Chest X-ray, AP view. Patient: 54 years old, sex F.
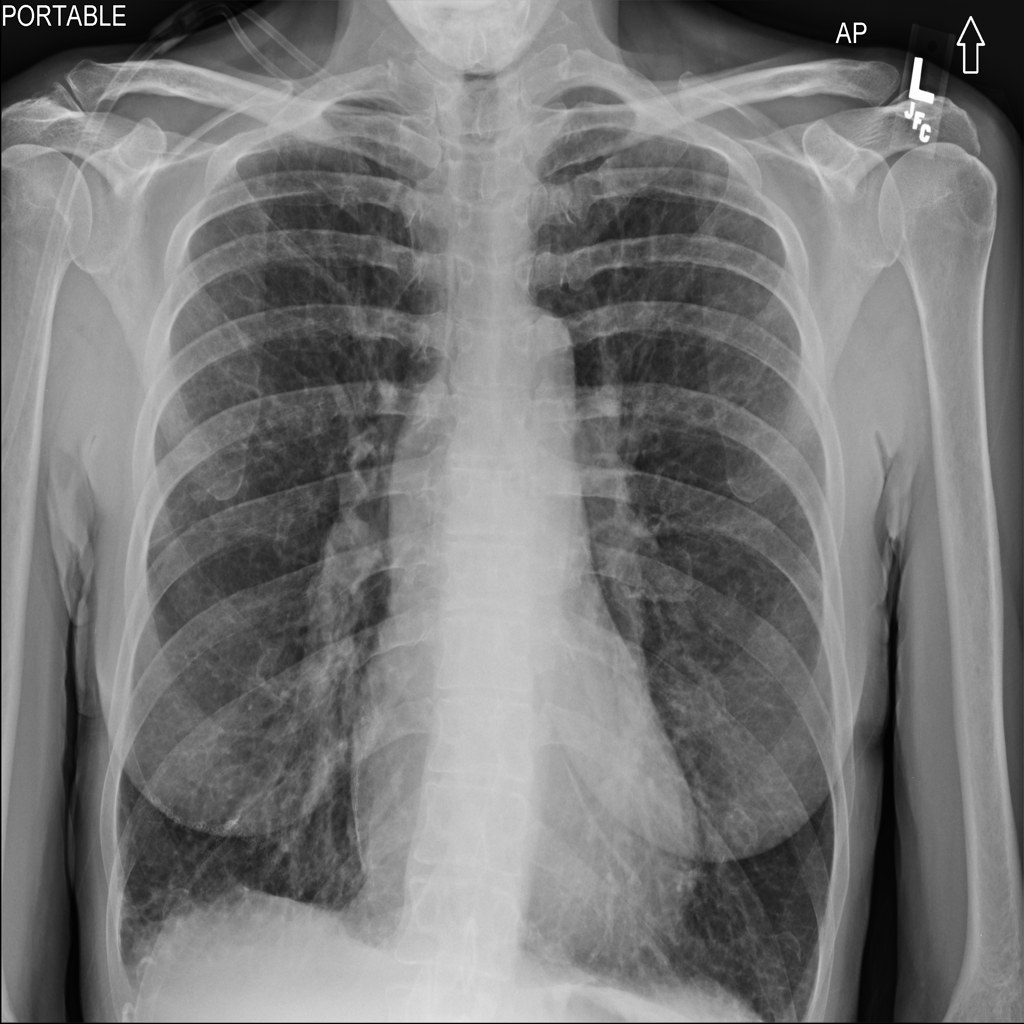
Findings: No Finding